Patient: sex M, age 81
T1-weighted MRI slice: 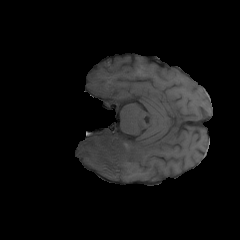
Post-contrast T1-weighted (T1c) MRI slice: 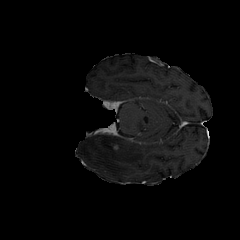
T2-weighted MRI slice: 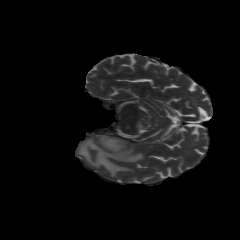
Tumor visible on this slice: yes
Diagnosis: Glioblastoma, IDH-wildtype
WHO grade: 4